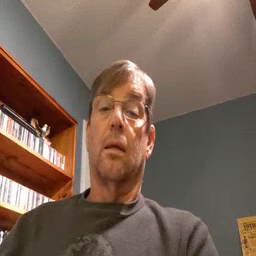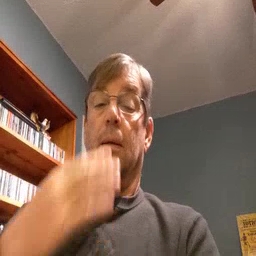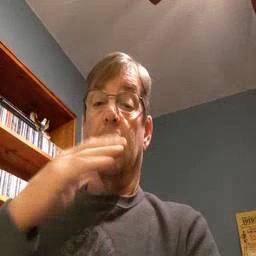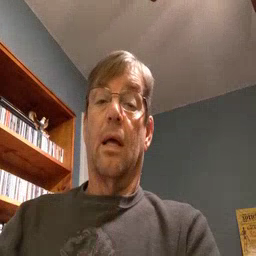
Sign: bad